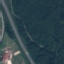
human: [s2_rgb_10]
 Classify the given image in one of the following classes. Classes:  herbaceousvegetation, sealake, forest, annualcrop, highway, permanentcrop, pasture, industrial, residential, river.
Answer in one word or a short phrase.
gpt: Highway